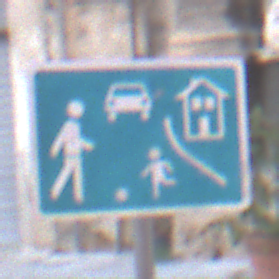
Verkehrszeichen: BeginnVerkehrsberuhigterBereich
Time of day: MorningAfternoon
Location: Outdoor (Urban)
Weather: PartlyCloudy
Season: NotSpecified
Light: Natural